九年级 · 画法几何学
如图, 小树 $A B$ 在路灯 $O$ 的照射下形成投影 $B C$. 若树高 $A B=2 m$, 树影 $B C=3 m$, 树与路灯的水平距离 $B P=4.5 m$. 则路灯的高度 $O P$ 为 $(\quad)$

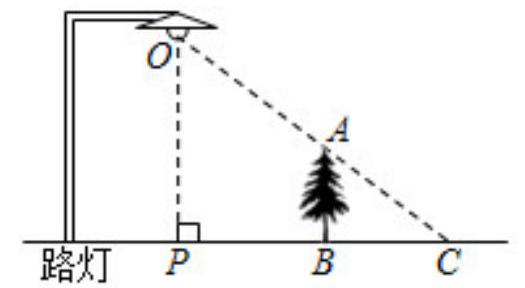
A. $3 m$
B. $4 m$
C. $4.5 m$
D. $5 m$
答案: D
解析: 【分析】

本题考查中心投影, 相似三角形的判定和性质等知识, 解题的关键是熟练掌握基本知识, 属于中考常考题型.

利用相似三角形的性质求解即可.

【解答】

解: $\because A B / / O P$,

$\therefore \triangle C A B \sim \triangle C O P$,

$\therefore \frac{C B}{C P}=\frac{A B}{O P}$,

$\therefore \frac{3}{7.5}=\frac{2}{O P}$

$\therefore O P=5 m$,

故选: $D$.